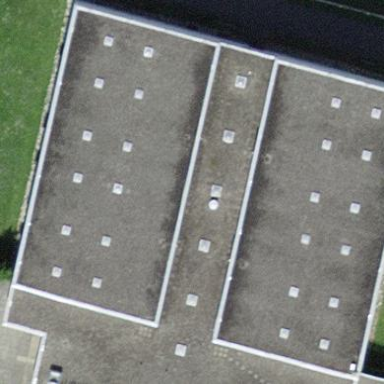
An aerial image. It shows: Sports hall building.